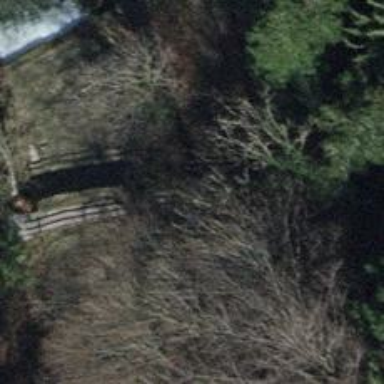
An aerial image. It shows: Dirt track road on bridge with excellent trail visibility.